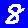
Digit: 8